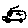
Label: car